Question: Count the number of objects in the diagram.
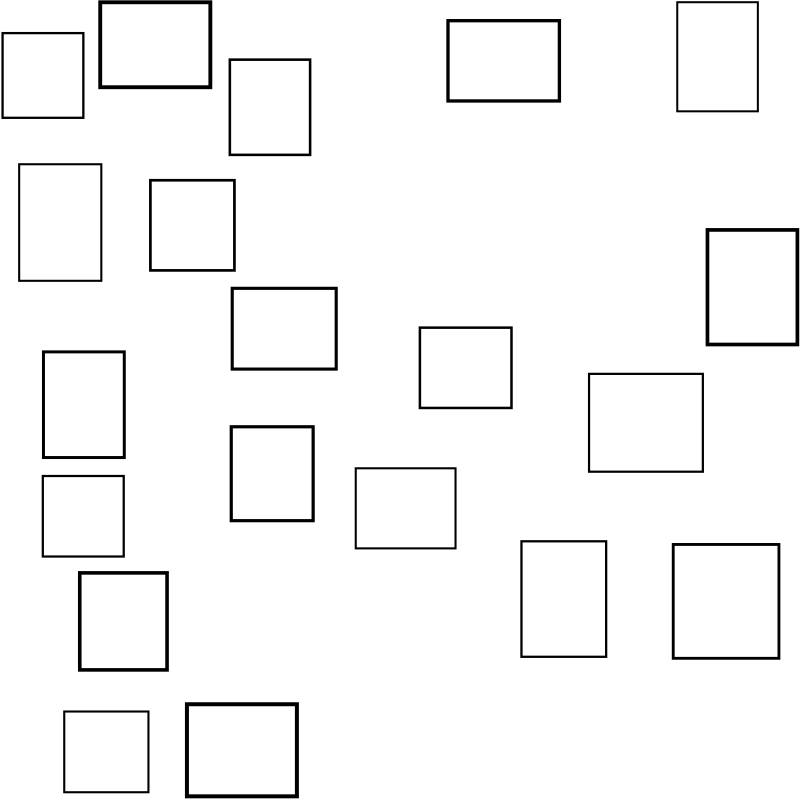
Answer: 20